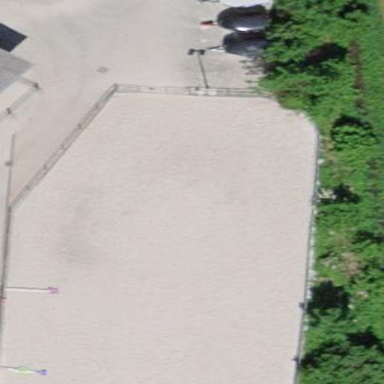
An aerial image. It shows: Equestrian pitch for leisure land use.